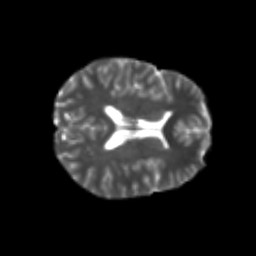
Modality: T2w
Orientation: axial
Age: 21
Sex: female
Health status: healthy
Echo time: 0.074 s